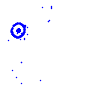
Particle: electron